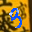
Label: 3